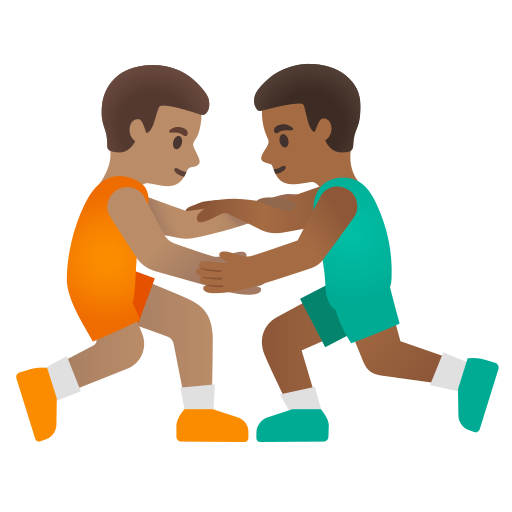
Emoji: 👨🏽‍🫯‍👨🏾